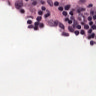
Metastatic tissue present: no